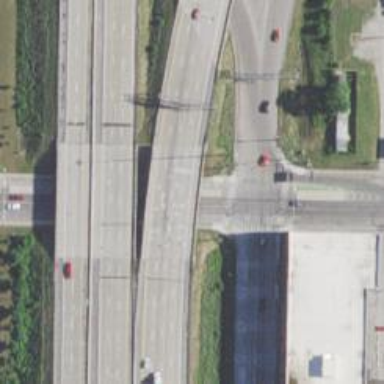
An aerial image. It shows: Motorway junction.